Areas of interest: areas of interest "Tianjin Zoo - Elephant Pavilion"
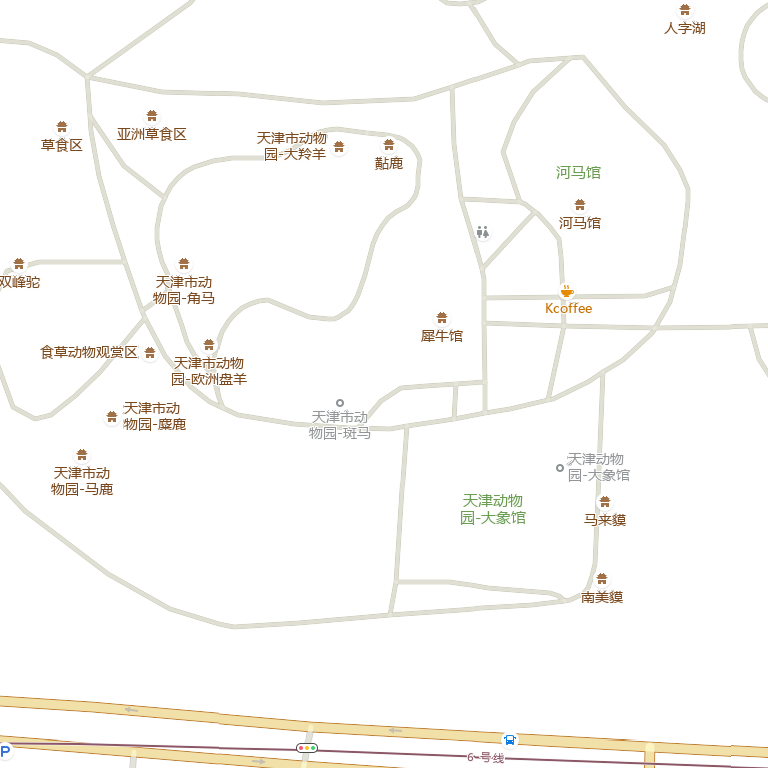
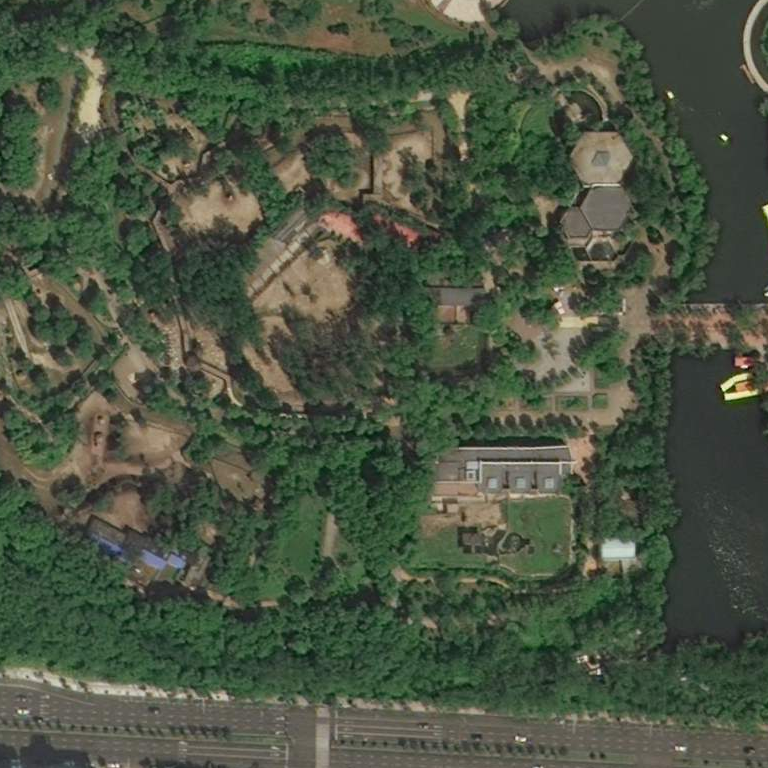